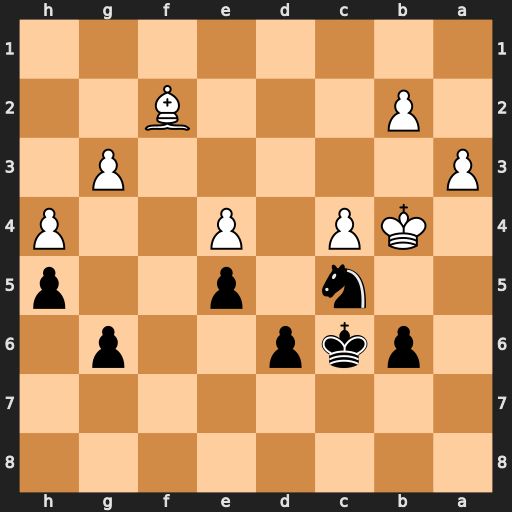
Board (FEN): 8/8/1pkp2p1/2n1p2p/1KP1P2P/P5P1/1P3B2/8
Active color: b
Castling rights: -
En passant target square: -
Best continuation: Nd3+ Kb3 Nxf2